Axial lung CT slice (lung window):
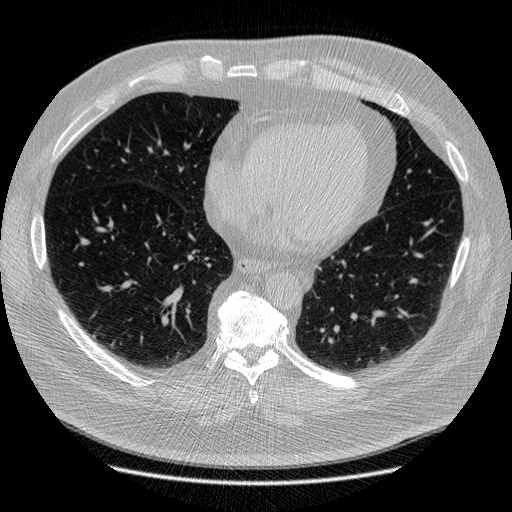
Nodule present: no